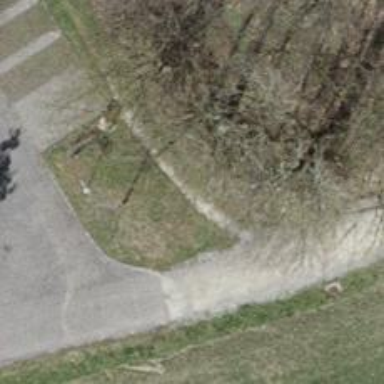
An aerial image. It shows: Brown bench in the vicinity.